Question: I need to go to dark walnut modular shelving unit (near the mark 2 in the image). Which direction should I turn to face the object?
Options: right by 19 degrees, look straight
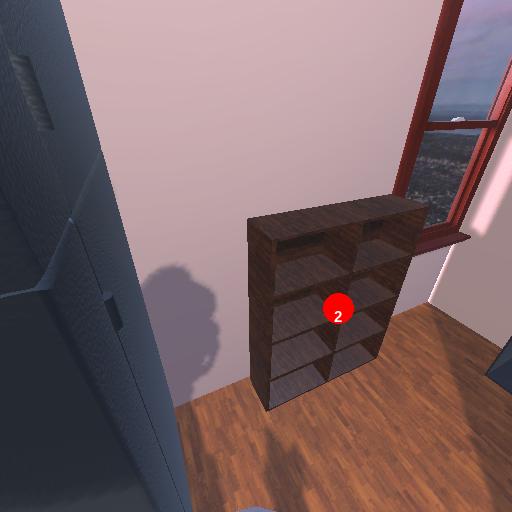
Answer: right by 19 degrees